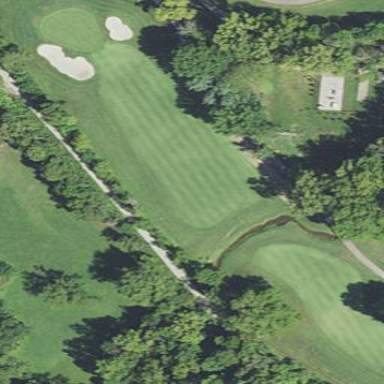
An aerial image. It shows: Grassy area designated as golf fairway.